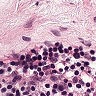
Metastatic tissue present: no